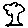
Label: tree